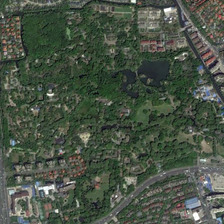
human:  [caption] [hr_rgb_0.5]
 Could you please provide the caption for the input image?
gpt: many buildings are around a park with many green trees and two ponds .

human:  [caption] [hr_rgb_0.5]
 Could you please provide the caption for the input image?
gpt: many buildings are around a park with many green trees and two ponds .

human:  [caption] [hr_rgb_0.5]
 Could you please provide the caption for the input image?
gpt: many buildings are around a park with many green trees and two ponds .

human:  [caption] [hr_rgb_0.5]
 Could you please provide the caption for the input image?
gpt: many buildings are around a park with many green trees and two ponds .

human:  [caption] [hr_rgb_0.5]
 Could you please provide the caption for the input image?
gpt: many buildings are around a park with many green trees and two ponds .